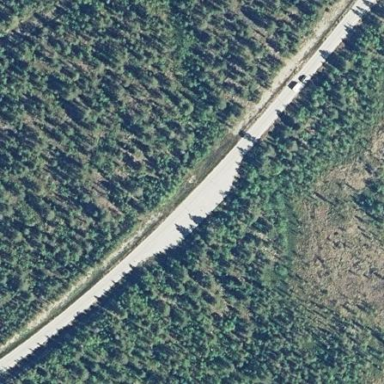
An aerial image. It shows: Rest area on the road.